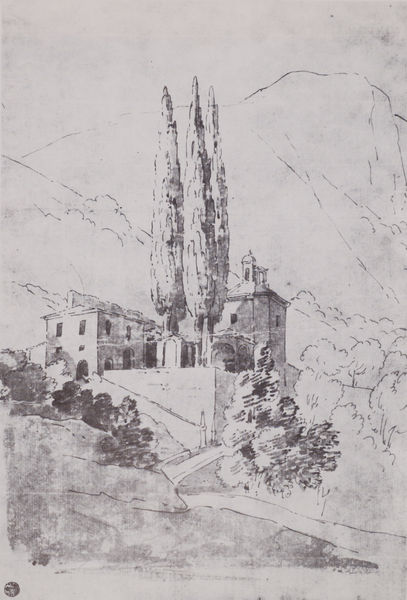
Titel: Villa in der Toskana
Künstler: Carl von Fischer
Standort: München
Institution: Architektursammlung der TU
Schlagwörter: baum, berg, blätter, felsen, himmel, schatten, wasser, weiß, wolken, aquarell, bäume, fluss, landschaft, fenster, grau, mitte, schwarz, skizze, strasse, tür, zeichnung, dach, gebäude, haus, schloss, weg, wiese, augen, stein, signatur, bach, häuser, hügel, natur, pappel, pappeln, busch, büsche, gebüsch, kirche, pfad, sonne, sträucher, land, blatt, pflanzen, wald, anhöhe, fensterläden, turm, garten, zypressen, terrasse, ansicht, italien, süden, zwei, studie, berge, berghang, fels, felswand, gebirge, hang, dorf, mauer, allee, grafik, graphik, linien, hof, signiert, rundbogen, treppe, wetter, aufgang, stufen, striche, tor, umriss, pfosten, foto, ortschaft, erker, tusche, zugang, burg, glockenturm, kloster, türmchen, palazzo, kohle, zypresse, schwarz-weiß, schraffur, schraffuren, bleistift, stempel, villa, anwesen, gutshof, ländlich, mauern, landhaus, böcklin, rundbögen, kapelle, hain, auffahrt, anfahrt, platane, pinien, pinie, bergrücken, mediterran, reproduktion, toscana, toskana, kriche, blei, borgo, buschlandschaft, dillis, ligurien, piniengruppe, platanen, reiseblatt, reisebuch, reiseskizze, rural, schaffen, shilouette, gebrige, landhschaft, #bäume, zykaden, #felsen, häuser haus baum